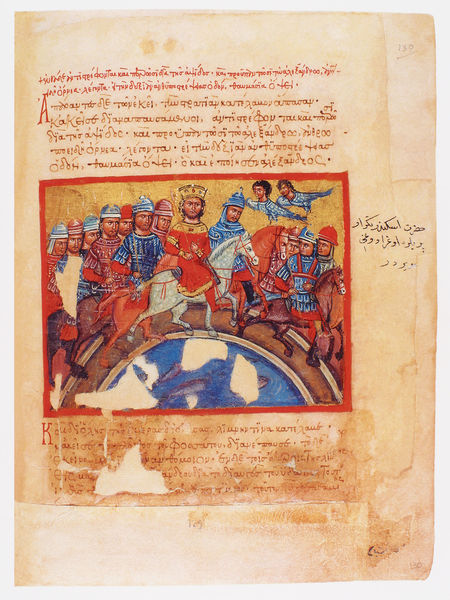
Titel: Der griechische Alexanderroman
Institution: Venedig, Hellenic Institute Codex Gr. 5
Schlagwörter: blau, flügel, himmel, mann, wasser, männer, rot, gold, krone, pferd, pferde, reiter, engel, reiten, schrift, rundbogen, gefolge, könig, soldaten, buch, seite, text, uniform, kugel, helm, ritter, schimmel, buchseite, helme, arabisch, mittelalter, krieger, gülden, welt, islam, mäner, fische, buchmalerei, erdball, fisse